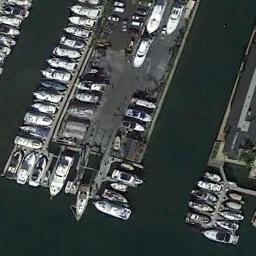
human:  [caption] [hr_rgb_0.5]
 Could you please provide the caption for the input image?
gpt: There were many ships in the harbor .

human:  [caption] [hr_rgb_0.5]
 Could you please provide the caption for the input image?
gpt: The harbor has lots of neatly docked boats and the color of the waters is green .

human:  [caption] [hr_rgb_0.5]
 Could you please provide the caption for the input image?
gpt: There are many ships in the harbor .

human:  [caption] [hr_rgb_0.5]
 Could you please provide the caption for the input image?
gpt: Neatly arranged ships surround the harbor, Where many ships are placed .

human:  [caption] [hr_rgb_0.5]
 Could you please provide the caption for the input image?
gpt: There are many ships at the harbor .